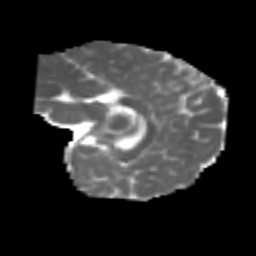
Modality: MD
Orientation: sagittal
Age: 6
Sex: female
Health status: healthy